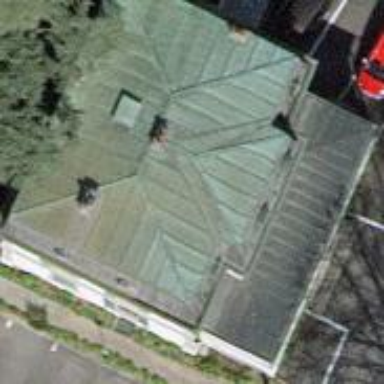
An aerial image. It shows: Office building that serves as school.